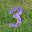
Label: 3